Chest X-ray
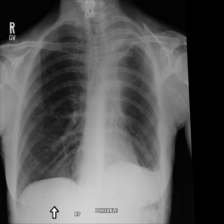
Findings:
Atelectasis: negative
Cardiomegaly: negative
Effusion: positive
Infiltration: positive
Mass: negative
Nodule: negative
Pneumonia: negative
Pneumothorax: negative
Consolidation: negative
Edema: negative
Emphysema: negative
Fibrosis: negative
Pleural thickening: negative
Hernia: negative